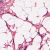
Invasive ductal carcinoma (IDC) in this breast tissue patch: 1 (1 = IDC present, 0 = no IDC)